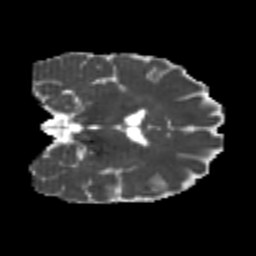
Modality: MD
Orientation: coronal
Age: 26
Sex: male
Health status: healthy
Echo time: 0.074 s